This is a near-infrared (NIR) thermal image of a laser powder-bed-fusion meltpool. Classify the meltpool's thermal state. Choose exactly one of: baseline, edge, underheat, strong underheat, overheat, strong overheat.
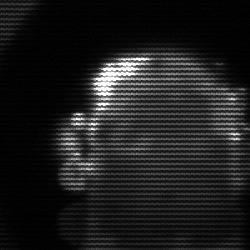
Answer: baseline